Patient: sex F, age 55
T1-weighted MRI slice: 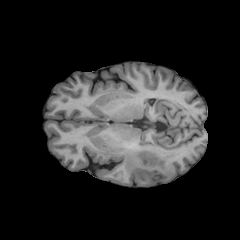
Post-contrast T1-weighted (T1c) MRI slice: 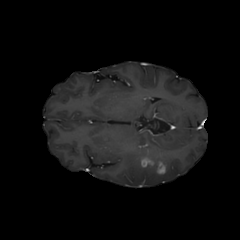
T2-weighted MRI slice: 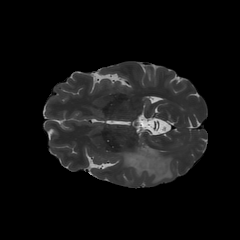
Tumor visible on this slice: yes
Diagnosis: Glioblastoma, IDH-wildtype
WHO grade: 4